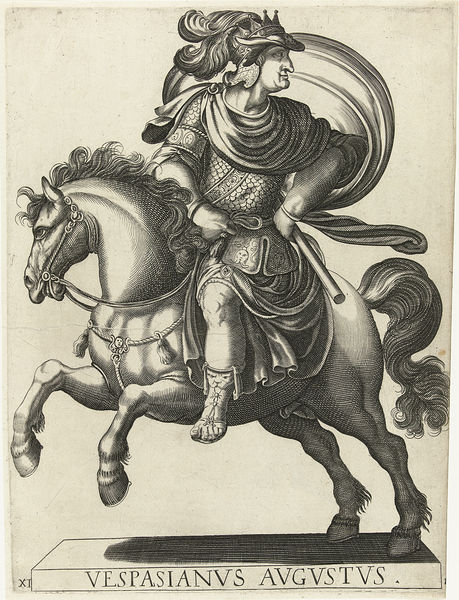
Titel: Ruiterportret van keizer Vespasianus
Künstler: Laurens Eillarts
Standort: Amsterdam
Institution: Rijksmuseum
Schlagwörter: mann, umhang, zeichnung, krone, pferd, reiter, zügel, füße, druck, soldat, helm, ritter, rüstung, august, augustus, print, vespasian, vespasianus augustus